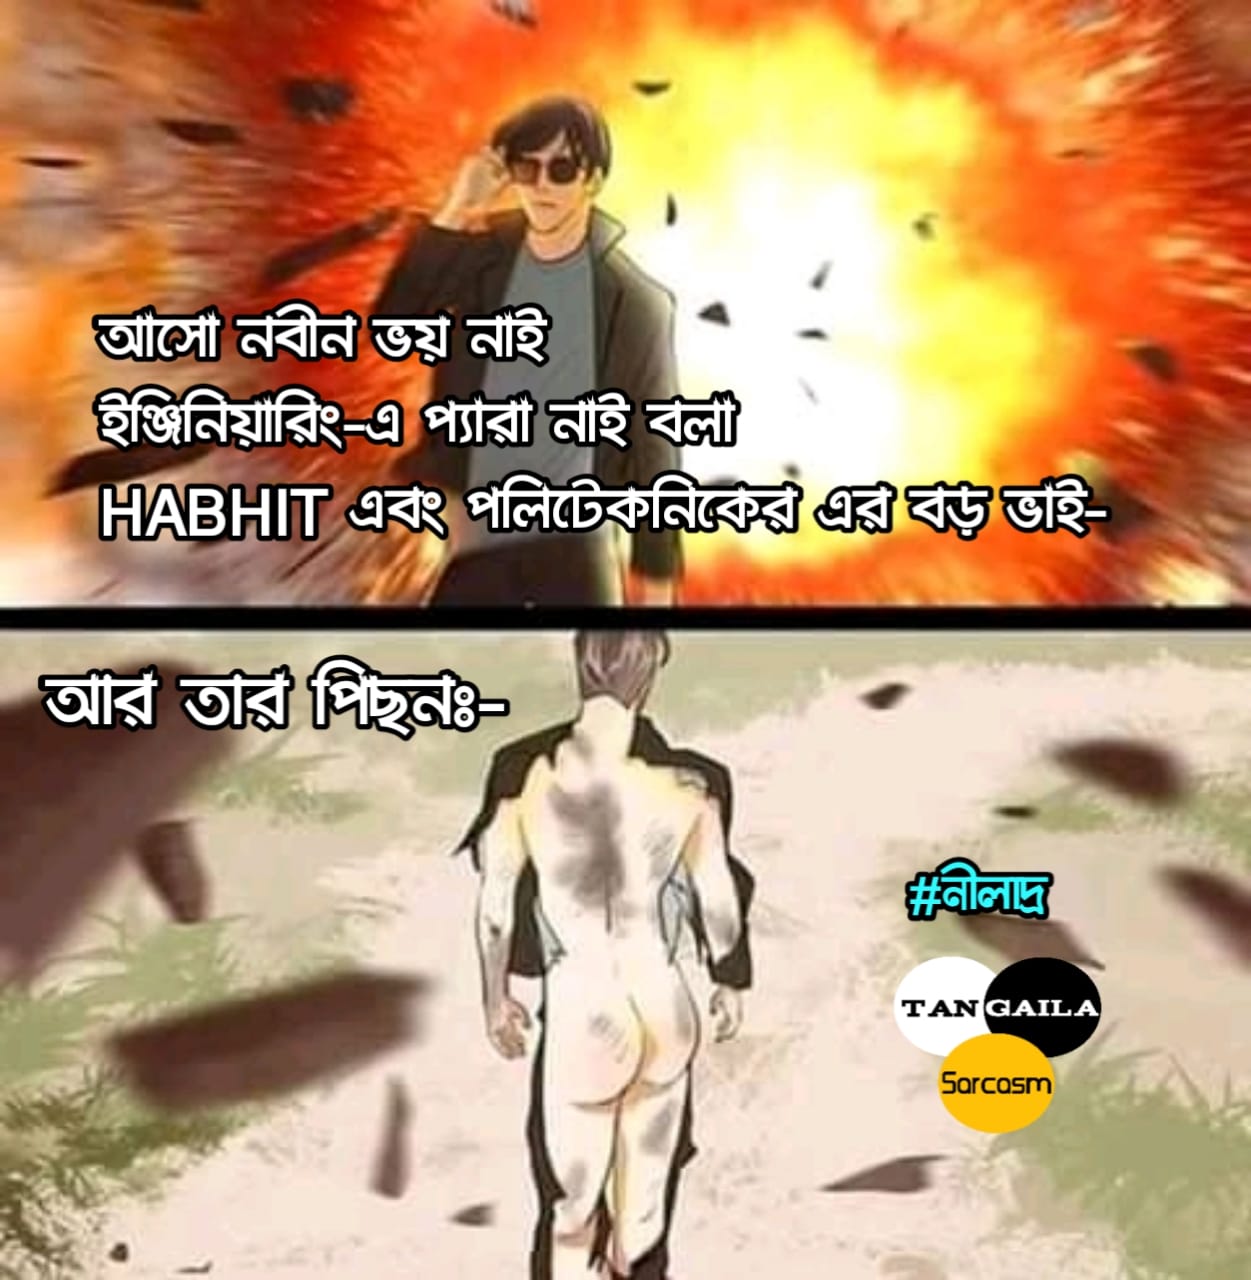
Caption: আসো নবীন ভয় নাই    ইঞ্জিনিয়ারিং- এ প্যারা নাই বলা HABHIT এবং পলিটেকনিকের এর বড় ভাই-    আর তার পিছনঃ-
Label: non-hate